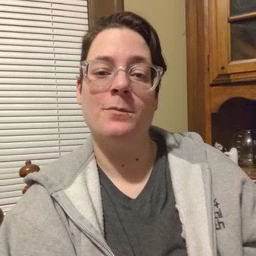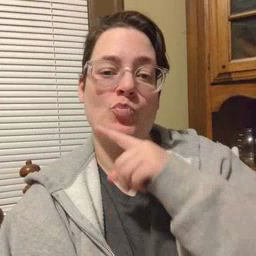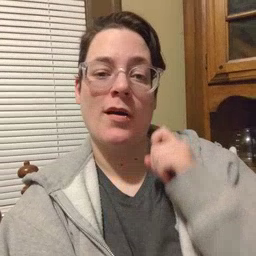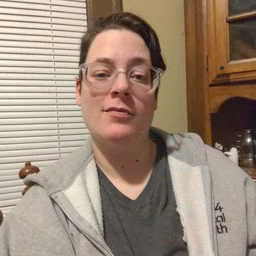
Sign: dry